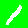
Digit: 1